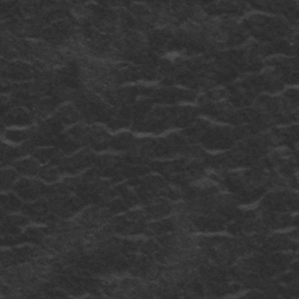
Label: frost